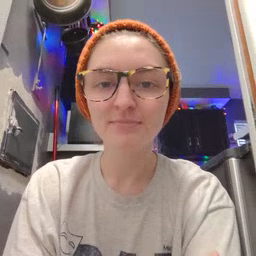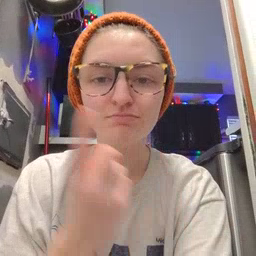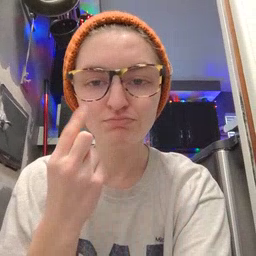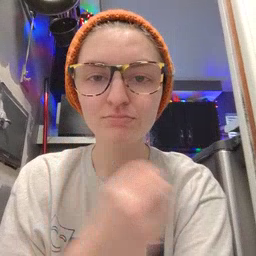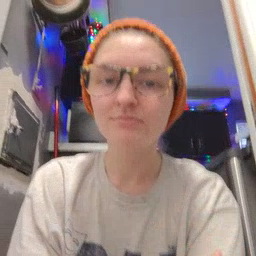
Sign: cry